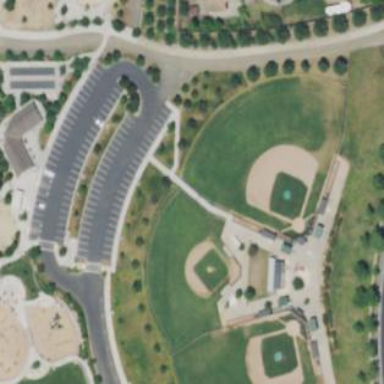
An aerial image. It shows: Baseball pitch surrounded by fence.